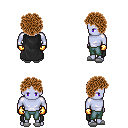
a pixel art fantasy rpg character, male body template, dark elf, purple skin, black cape, teal pants, brown curly afro hairstyle, gold gloves, white slippers, four views (front, back, left, right), 2x2 character sprite sheet, small pixel art, hard edges, no anti-aliasing